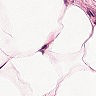
Metastatic tissue present: no